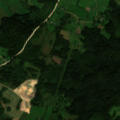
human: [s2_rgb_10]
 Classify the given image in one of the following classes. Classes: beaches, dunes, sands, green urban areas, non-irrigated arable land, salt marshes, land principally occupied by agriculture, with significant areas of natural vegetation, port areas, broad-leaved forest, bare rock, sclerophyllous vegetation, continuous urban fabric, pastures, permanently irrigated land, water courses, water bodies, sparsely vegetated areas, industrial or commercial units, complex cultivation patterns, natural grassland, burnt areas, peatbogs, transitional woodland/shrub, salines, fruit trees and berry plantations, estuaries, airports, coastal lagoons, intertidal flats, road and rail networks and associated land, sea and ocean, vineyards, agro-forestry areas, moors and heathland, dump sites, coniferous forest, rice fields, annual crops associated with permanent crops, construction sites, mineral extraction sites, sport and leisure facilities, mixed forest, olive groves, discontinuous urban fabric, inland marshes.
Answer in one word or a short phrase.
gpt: non-irrigated arable land, land principally occupied by agriculture, with significant areas of natural vegetation, mixed forest